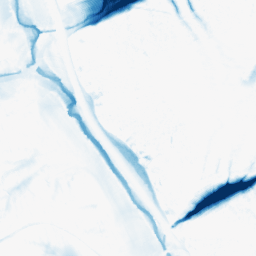
Category: morphological
Decomposition family: morphological
Decomposition parameters: operation: closing
size: 20
Upsampling method: quintic
Upsampling parameters: scale: 2
Upsampling scale: 2